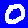
Digit: 0